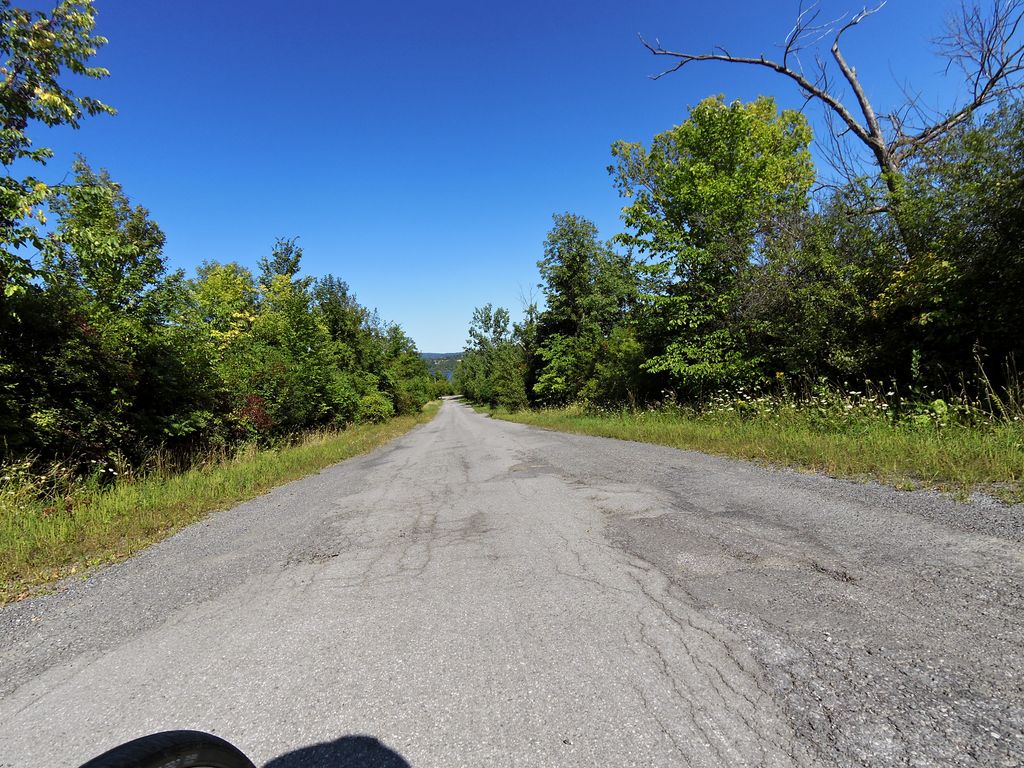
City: ottawa-gatineau